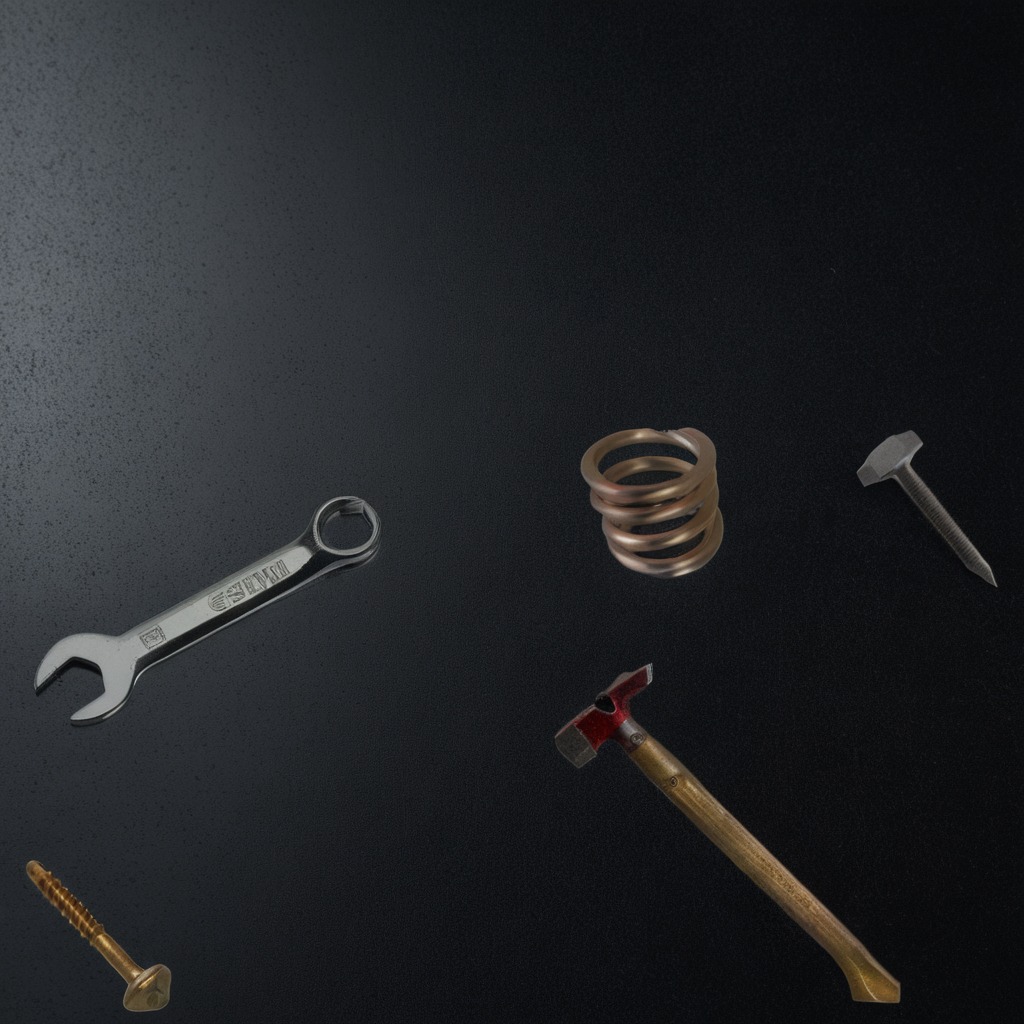
A metal machine screw, a hammer, an iron nail, a coiled metal spring, and a wrench are lying on the clean granite tabletop inside a workshop at night.